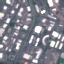
Label: Industrial